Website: apple
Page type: billing-address
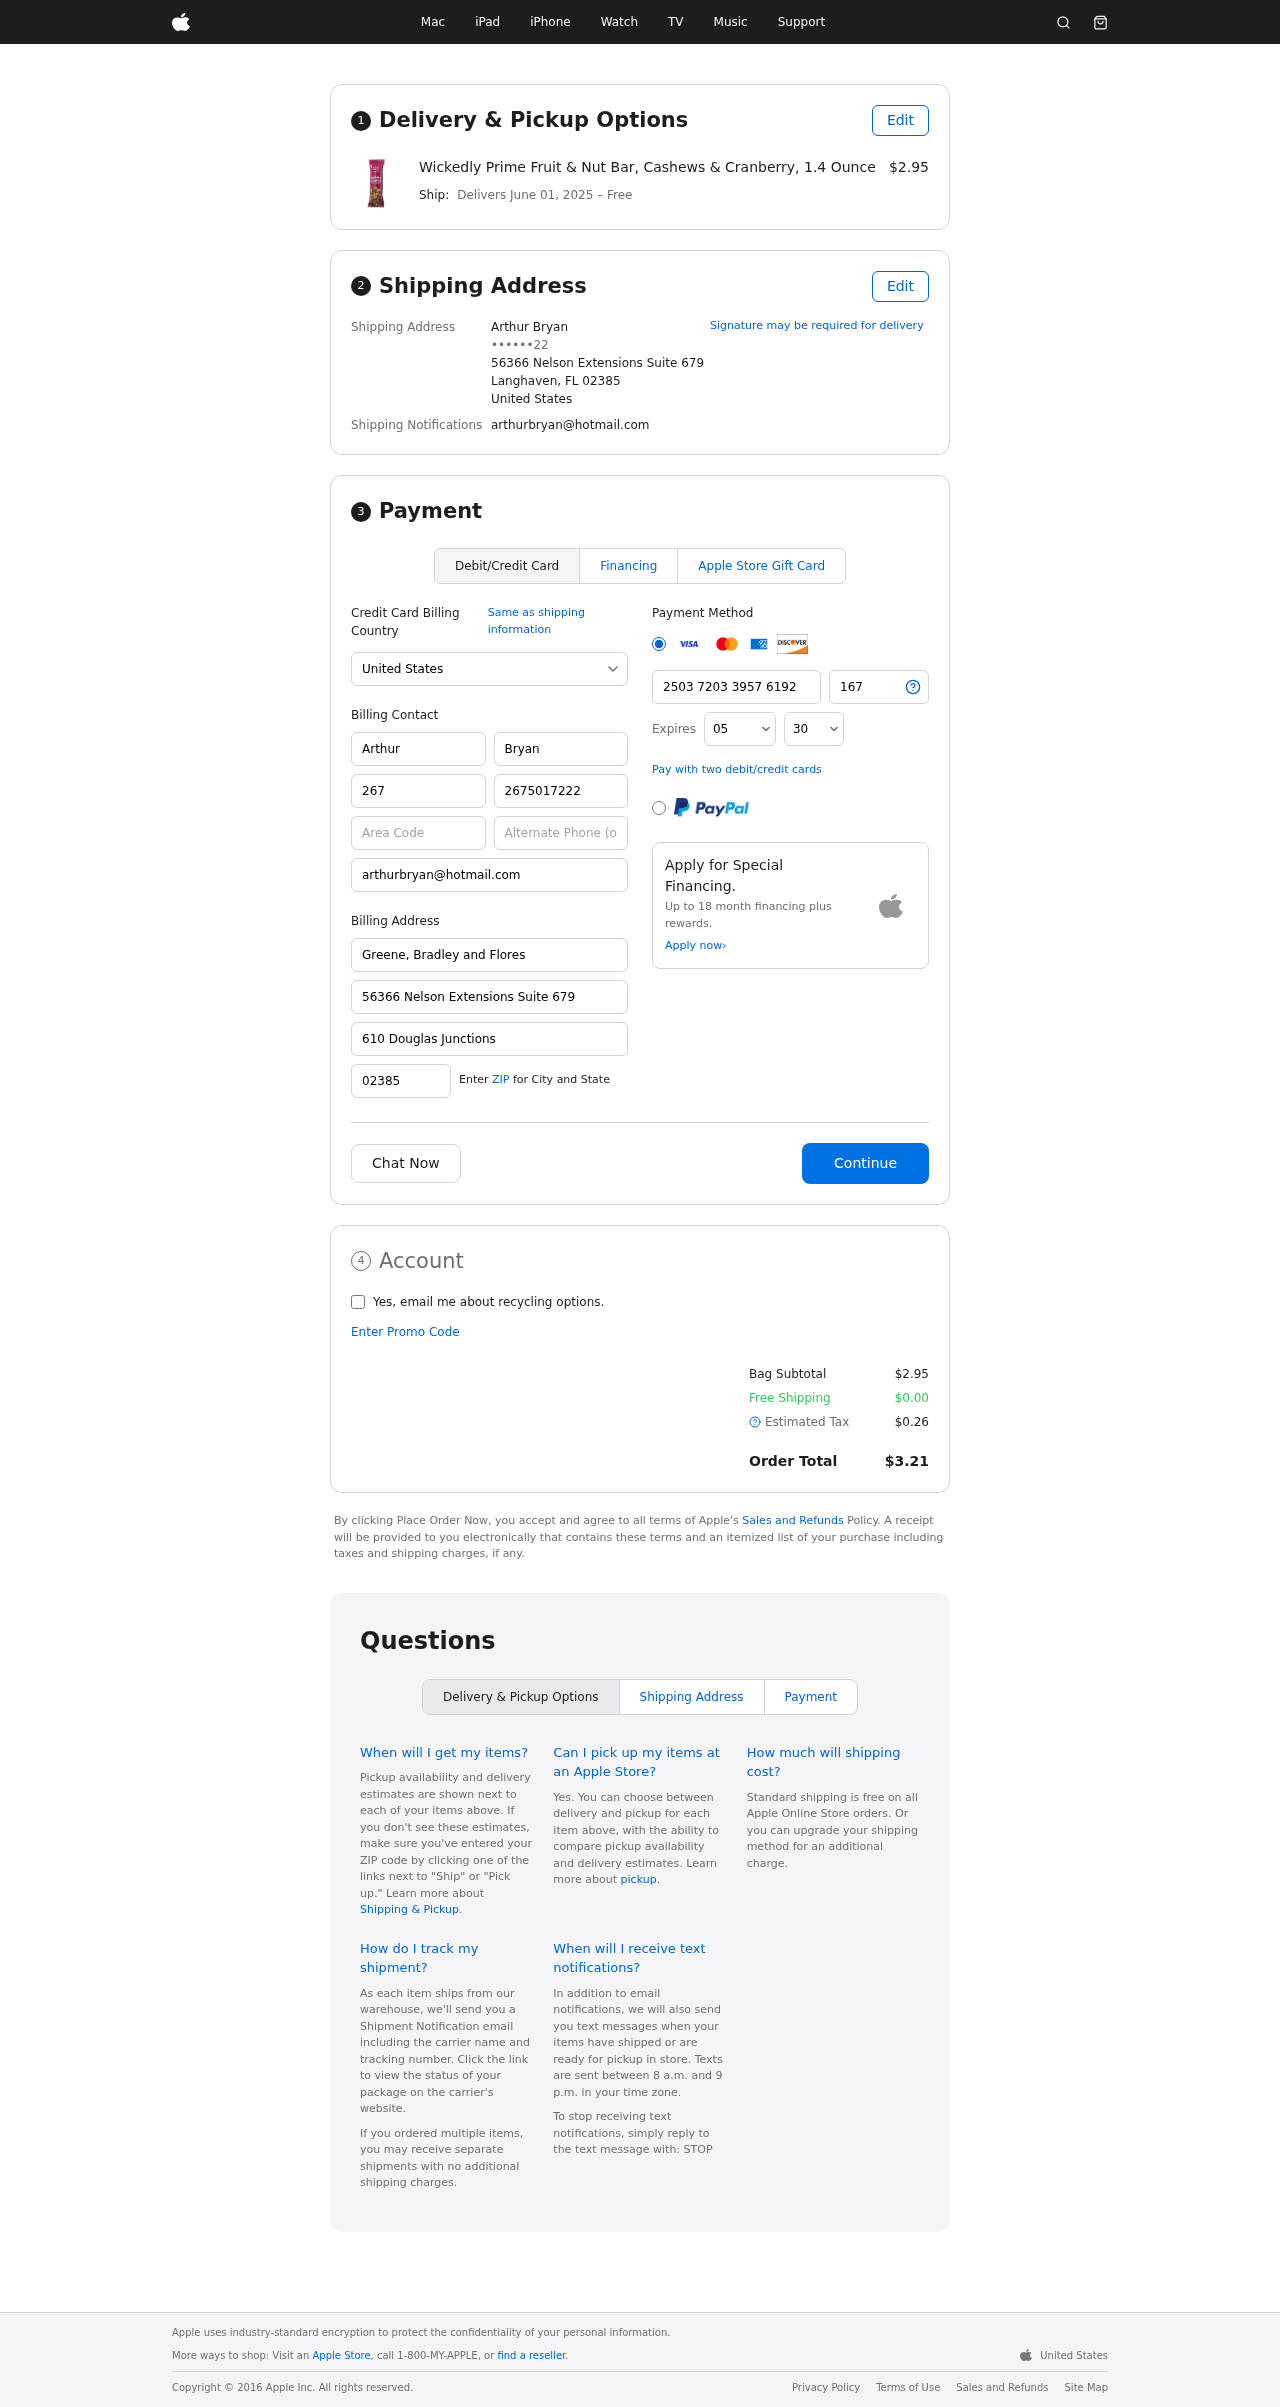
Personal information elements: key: PII_CARD_CVV
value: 167
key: PII_CARD_EXPIRY_MONTH
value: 05
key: PII_CARD_EXPIRY_YEAR
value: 30
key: PII_CARD_NUMBER
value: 2503 7203 3957 6192
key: PII_CITY_STATE_ZIP
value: Langhaven, FL 02385
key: PII_COUNTRY
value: United States
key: PII_EMAIL
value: arthurbryan@hotmail.com
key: PII_FULLNAME
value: Arthur Bryan
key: PII_STREET
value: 56366 Nelson Extensions Suite 679
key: PII_PHONE_MASKED
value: ••••••22
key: PII_BILLING_FIRSTNAME
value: Arthur
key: PII_BILLING_LASTNAME
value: Bryan
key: PII_BILLING_PHONE_AREA
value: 267
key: PII_BILLING_PHONE
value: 2675017222
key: PII_BILLING_EMAIL
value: arthurbryan@hotmail.com
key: PII_BILLING_COMPANY
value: Greene, Bradley and Flores
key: PII_BILLING_STREET
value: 56366 Nelson Extensions Suite 679
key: PII_BILLING_STREET2
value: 610 Douglas Junctions
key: PII_BILLING_POSTCODE
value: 02385
Product elements: key: PRODUCT1_NAME
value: Wickedly Prime Fruit & Nut Bar, Cashews & Cranberry, 1.4 Ounce
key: PRODUCT1_PRICE
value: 2.95
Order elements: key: ORDER_DELIVERY_DATE
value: June 01, 2025
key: ORDER_SUBTOTAL
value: $2.95
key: ORDER_SHIPPING_COST
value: $0.00
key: ORDER_TAX
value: $0.26
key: ORDER_TOTAL
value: $3.21